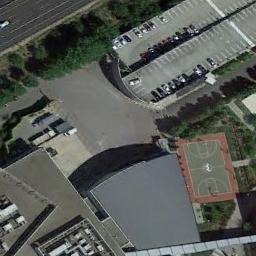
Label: basketball_court